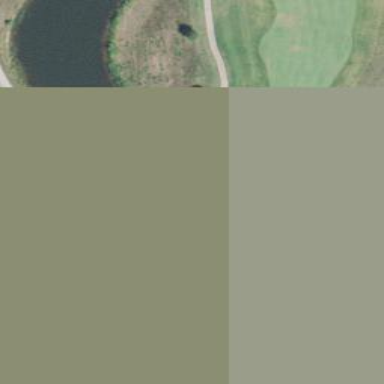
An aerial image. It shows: Scenic view of water hazard on golf course. The natural water feature adds beauty to the landscape.